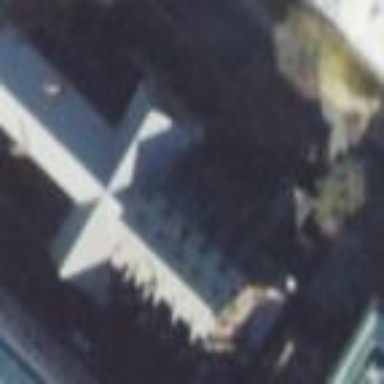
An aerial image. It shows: Building that serves as place of worship.